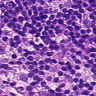
Metastatic tissue present: yes